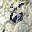
Label: 6